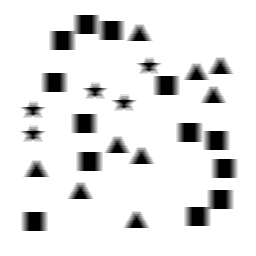
Squares: 13
Triangles: 9
Stars: 5
Total shapes: 27